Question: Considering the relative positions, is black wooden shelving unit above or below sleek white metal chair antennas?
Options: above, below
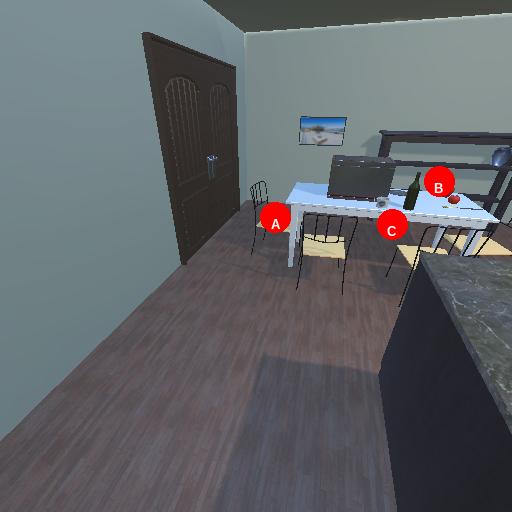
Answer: above